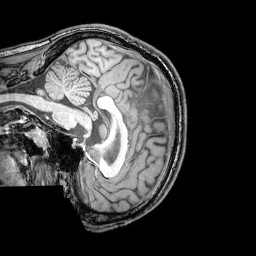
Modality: T1w
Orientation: sagittal
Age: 22
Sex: male
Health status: healthy
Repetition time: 0.081 s
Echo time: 0.037 s